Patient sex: M
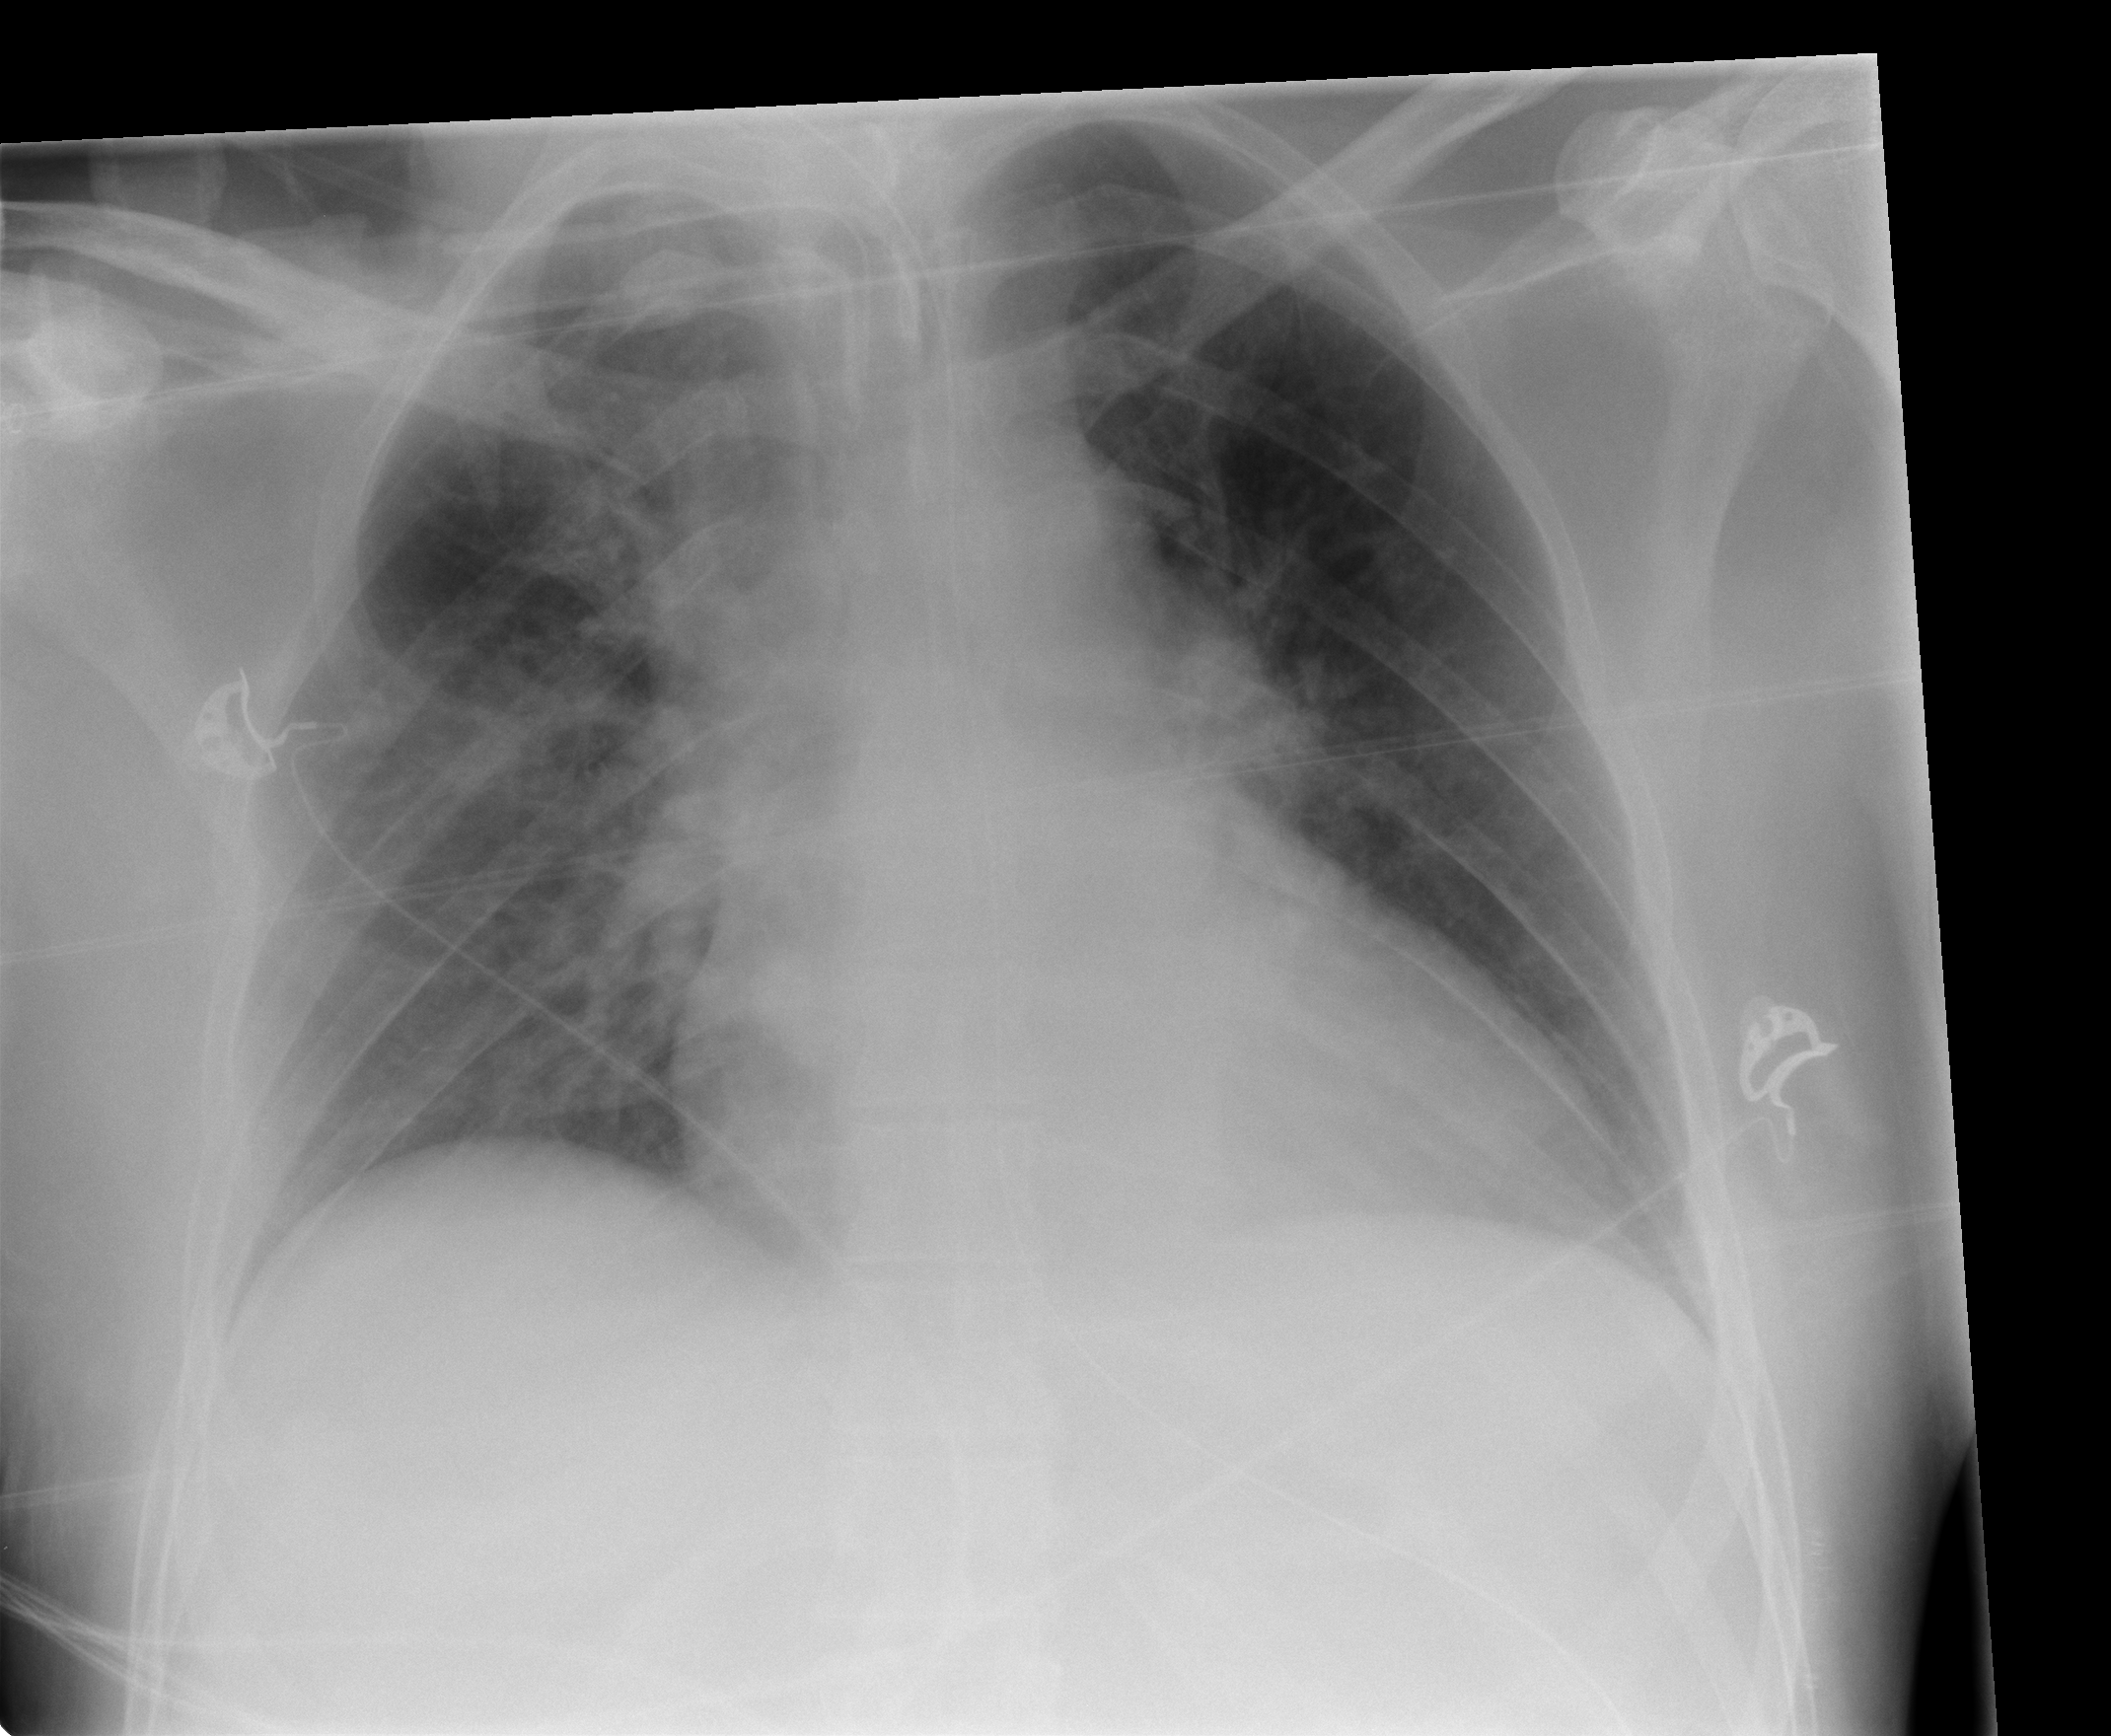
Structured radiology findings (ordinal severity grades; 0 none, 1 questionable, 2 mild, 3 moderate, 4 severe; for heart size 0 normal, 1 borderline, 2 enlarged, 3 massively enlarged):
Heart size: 0
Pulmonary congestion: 0
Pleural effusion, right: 0
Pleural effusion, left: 0
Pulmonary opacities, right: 1
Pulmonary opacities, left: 0
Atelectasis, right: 0
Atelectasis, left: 1